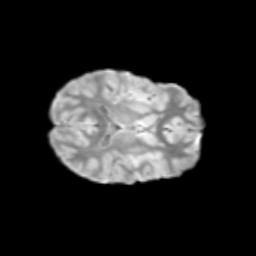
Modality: T2w
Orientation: axial
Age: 10
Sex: female
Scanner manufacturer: siemens
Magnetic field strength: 3 T
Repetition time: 3.8 s
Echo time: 0.07 s